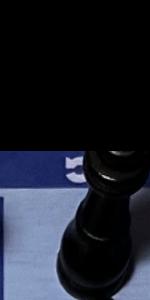
Label: King_Black